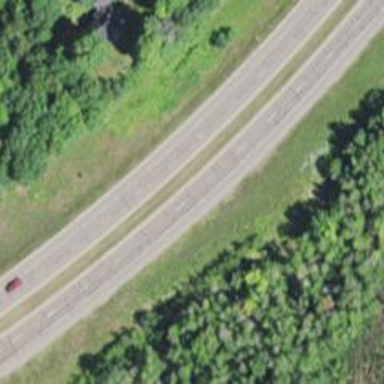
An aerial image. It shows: Primary highway.